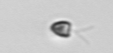
Label: Pyramimonas